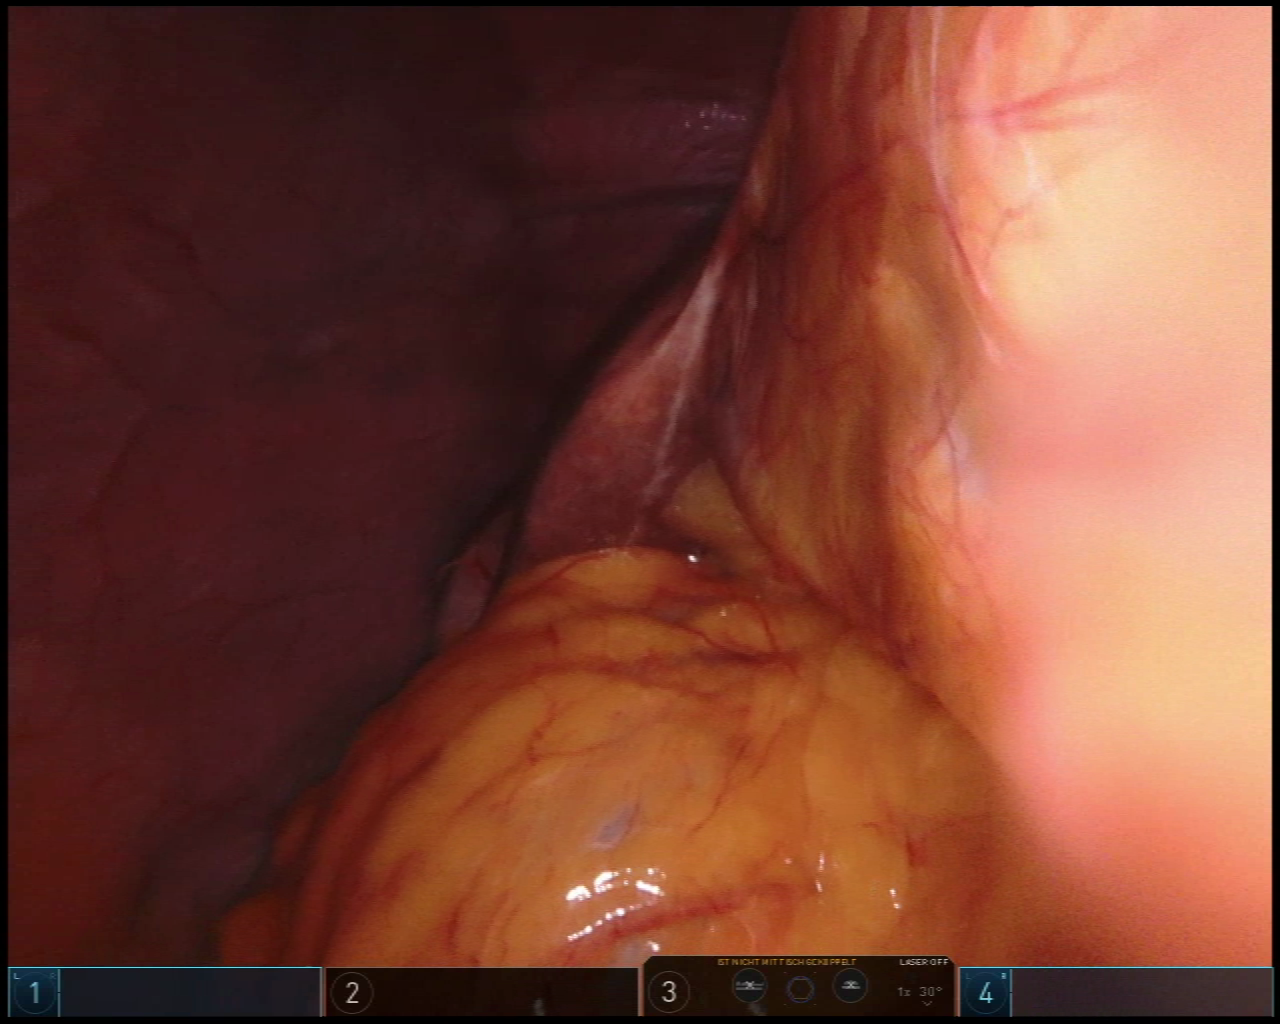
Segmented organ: liver
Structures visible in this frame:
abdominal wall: yes
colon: no
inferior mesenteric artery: no
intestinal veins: no
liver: yes
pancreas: no
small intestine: no
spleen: no
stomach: yes
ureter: no
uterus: no
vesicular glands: no